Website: lowes
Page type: review-order
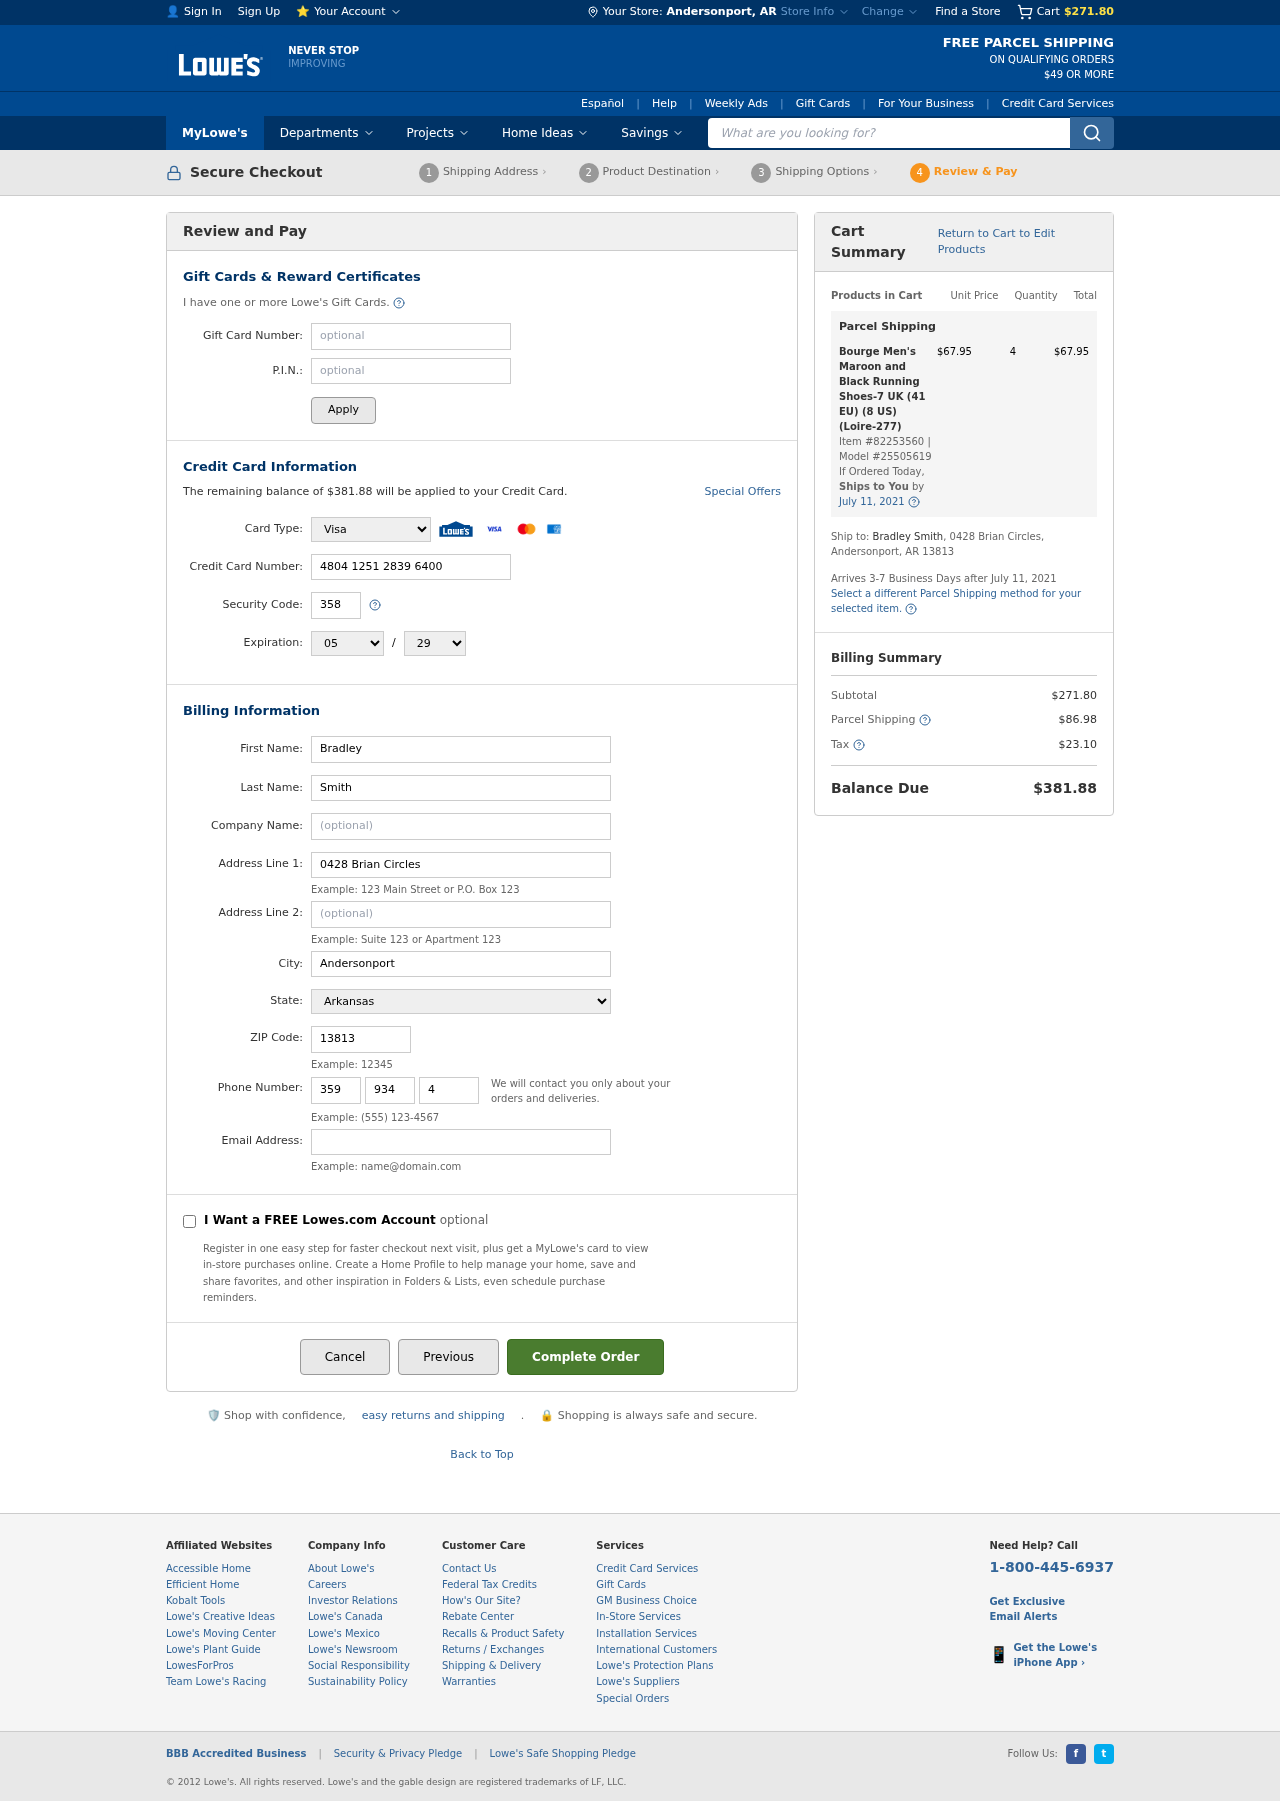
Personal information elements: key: PII_CARD_CVV
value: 358
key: PII_CARD_EXPIRY_MONTH
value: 05
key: PII_CARD_EXPIRY_YEAR
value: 29
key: PII_CARD_NUMBER
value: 4804 1251 2839 6400
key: PII_CARD_TYPE
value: Visa
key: PII_CITY
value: Andersonport
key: PII_CITY_STATE
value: Andersonport, AR
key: PII_EMAIL
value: bsmith@yahoo.com
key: PII_FIRSTNAME
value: Bradley
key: PII_LASTNAME
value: Smith
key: PII_PHONE_AREA
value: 359
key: PII_PHONE_PREFIX
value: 934
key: PII_PHONE_SUFFIX
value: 4547
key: PII_POSTCODE
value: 13813
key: PII_STATE
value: Arkansas
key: PII_STREET
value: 0428 Brian Circles
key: PII_STREET2
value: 0428 Brian Circles
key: PII_FULLNAME2
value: Bradley Smith
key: PII_STATE_ABBR
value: AR
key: PII_POSTCODE_FULL
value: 13813
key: PII_CITY_STATE_ZIP
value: Andersonport, AR 13813
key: PII_POSTCODE_NUMERIC
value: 13813
Product elements: key: PRODUCT1_NAME
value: Bourge Men's Maroon and Black Running Shoes-7 UK (41 EU) (8 US) (Loire-277)
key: PRODUCT1_PRICE
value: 67.95
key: PRODUCT1_QUANTITY
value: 4
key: PRODUCT1_ITEM_NUMBER
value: Item #82253560
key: PRODUCT1_MODEL_NUMBER
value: Model #25505619
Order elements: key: ORDER_SUBTOTAL
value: $271.80
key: ORDER_BALANCE_DUE
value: $381.88
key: ORDER_SHIPPING_DATE
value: July 11, 2021
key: ORDER_ITEM_TOTAL
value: $67.95
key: ORDER_SHIPPING_DATE2
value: July 11, 2021
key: ORDER_SHIPPING_COST
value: $86.98
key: ORDER_TAX
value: $23.10
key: ORDER_TOTAL
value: $381.88
Search elements: key: HEADER_SEARCH
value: What are you looking for?